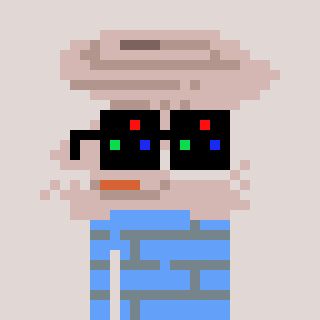
a pixel art character with square black sunglasses, a tornado-shaped head and a blue-colored body on a warm background